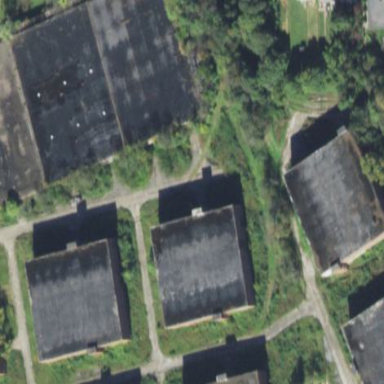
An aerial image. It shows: Abandoned building.